Question: I'm trying to set up "localhost" as a connection name for Nsight (I'm using CUDA 4.2 with Nsight 2.2 on VS2010) but there's something like "localhost overridden to global connection name" which changes my localhost 127.0.0.1 address to another wrong one.

How can I solve this? I want to do local debugging
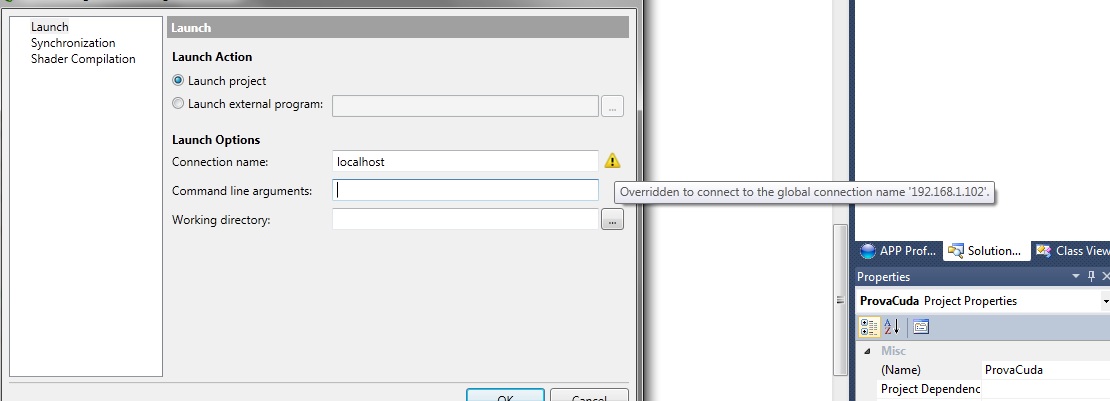
Answer: I do not have Nsight 2.2 because i am already on 3.0 RC1 so i can not tell for sure but this problem happened when i changed the connection name in the "Nsight Connections" toolbar. You can display/hide the toolbar for example by going to the View/Toolbars menu in VS and checking/un-checking the check-box "Nsight Connections".
Once you see the toolbar, you can click the "Use global connection name" button to disable it.